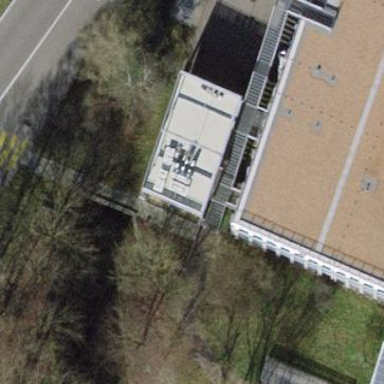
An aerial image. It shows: View of roof of building.